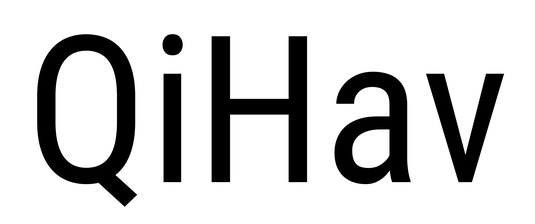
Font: Roboto_Condensed_Regular